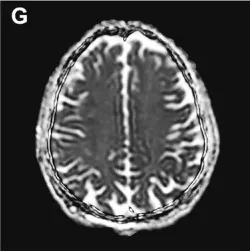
ADC. Currently involving the left frontal, parietal, temporal, and occipital lobes.
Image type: radiology (mri)